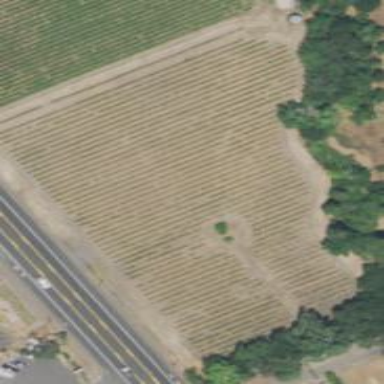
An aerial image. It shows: Vineyard with grape crops.